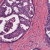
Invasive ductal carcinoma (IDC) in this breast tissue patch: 0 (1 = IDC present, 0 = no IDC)